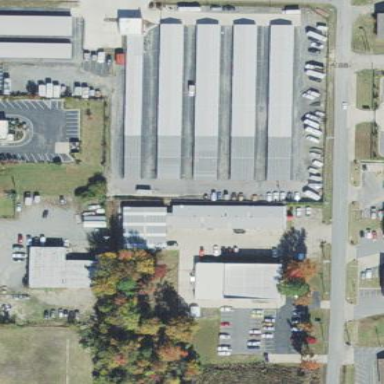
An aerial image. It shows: Storage rental shop.